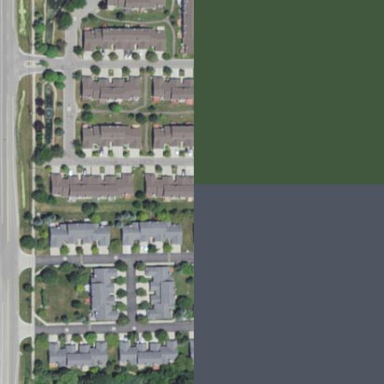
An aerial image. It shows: Condominium in residential area.